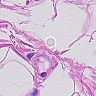
Metastatic tissue present: no